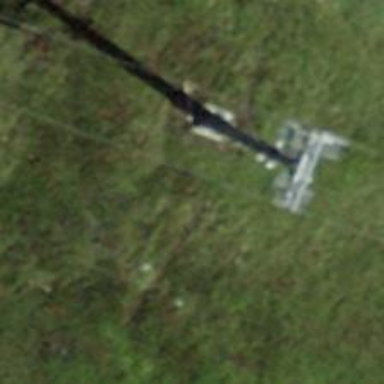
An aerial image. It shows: Pylon for aerialway.